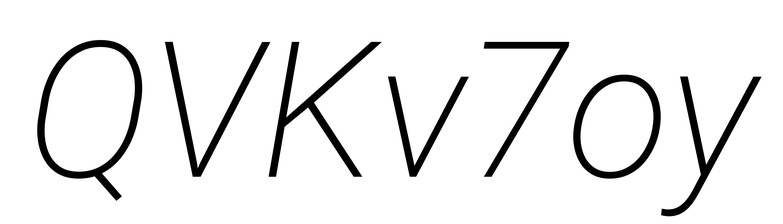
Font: Roboto-Italic_ExtraLight_Italic